Question: In reference to: <URL>
I have an image of a button of size '13x30'. I want to stretch the image to fill the button which will be of size '45x30'.
Here is the code I am using:
'''
UIImage *shareImage = [[UIImage imageNamed:@"btn_red"] stretchableImageWithLeftCapWidth:16.0f topCapHeight:0.0];
UIButton *shareButton = [[UIButton alloc] initWithFrame:CGRectMake(0, 0, 46.0f, 30.0f)];
etc....
'''
The image I get is quite off. I am getting the image in its real size, with some sort of a lighter shadow behind it as shown in the image .
Why is this happening? I don't understand at all. I have the stretchable logic correct and I've followed what everyone is saying in tutorials/posts.
If I get some assistance I would greatly appreciate it.
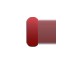
Answer: I think your left cap width is wrong? If your first image is only 13 pixels wide, how can the left cap be 16?
The left cap is the width on the original image that stays unstretched